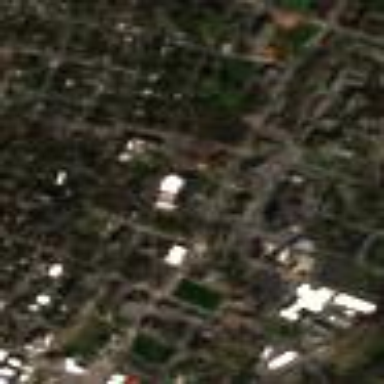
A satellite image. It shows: University.